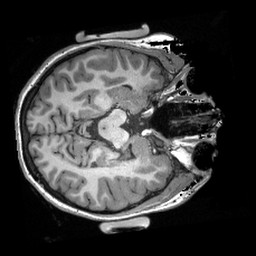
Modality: T1w
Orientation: axial